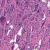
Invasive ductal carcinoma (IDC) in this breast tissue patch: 0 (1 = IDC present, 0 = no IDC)